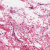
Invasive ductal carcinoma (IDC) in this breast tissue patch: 0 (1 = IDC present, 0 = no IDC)